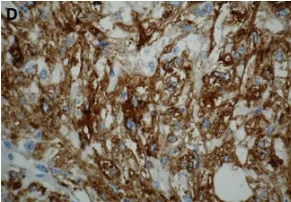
Human melanoma black (HMB)-45.
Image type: pathology (immunostaining)